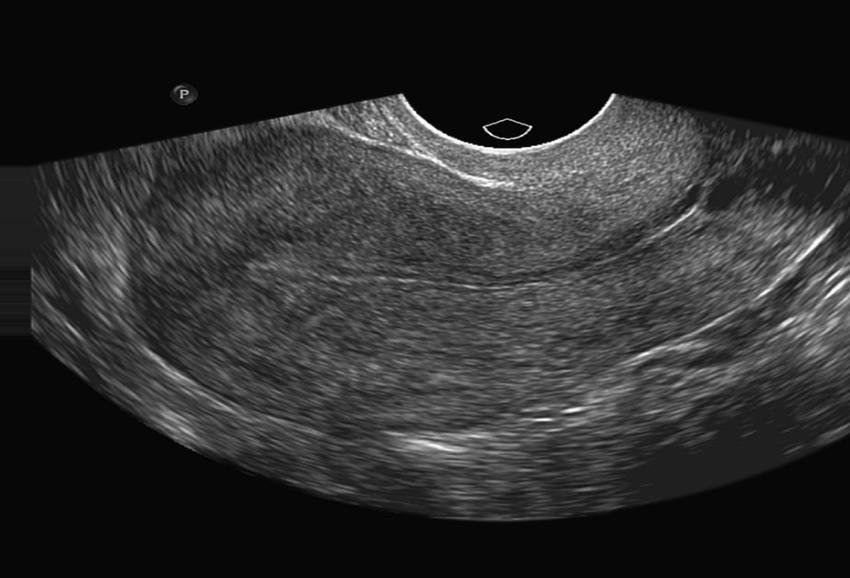
Label: notinfected